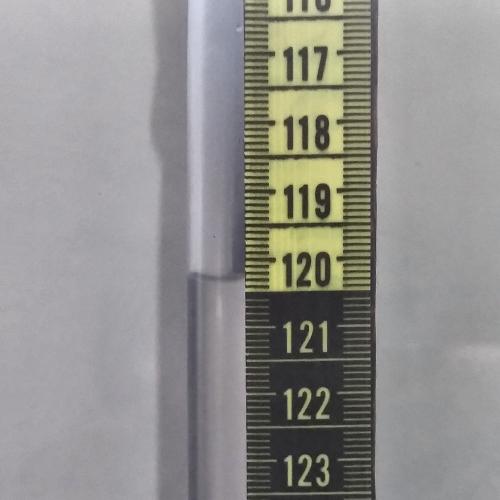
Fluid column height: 120.3 cm